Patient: sex M, age 75
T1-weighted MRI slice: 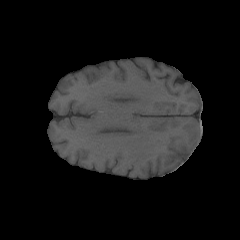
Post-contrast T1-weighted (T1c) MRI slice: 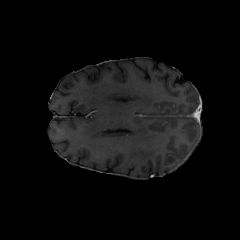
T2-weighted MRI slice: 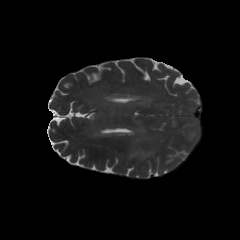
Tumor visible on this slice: yes
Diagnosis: Glioblastoma, IDH-wildtype
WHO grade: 4